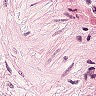
Metastatic tissue present: no